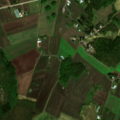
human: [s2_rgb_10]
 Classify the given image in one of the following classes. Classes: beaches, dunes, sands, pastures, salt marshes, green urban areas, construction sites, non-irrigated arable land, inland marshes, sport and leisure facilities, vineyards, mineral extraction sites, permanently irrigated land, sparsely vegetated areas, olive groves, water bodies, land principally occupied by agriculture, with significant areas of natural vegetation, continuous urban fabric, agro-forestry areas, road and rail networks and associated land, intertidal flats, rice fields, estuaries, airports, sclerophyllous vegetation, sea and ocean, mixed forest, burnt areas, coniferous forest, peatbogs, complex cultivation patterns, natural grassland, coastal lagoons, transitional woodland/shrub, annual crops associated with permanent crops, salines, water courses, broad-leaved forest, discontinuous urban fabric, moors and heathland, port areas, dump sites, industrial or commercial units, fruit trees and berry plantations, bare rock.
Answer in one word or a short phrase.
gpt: non-irrigated arable land, land principally occupied by agriculture, with significant areas of natural vegetation, mixed forest